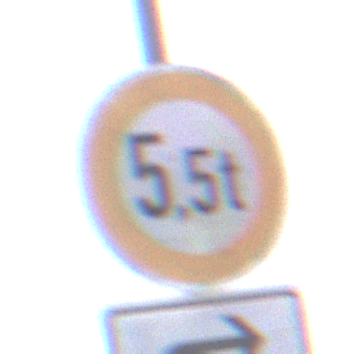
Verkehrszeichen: TatsaechlicheMasse
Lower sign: RichtungsangabeDurchPfeile5
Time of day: SunriseSunset
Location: Outdoor (Beach)
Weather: Overcast
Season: NotSpecified
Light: Natural